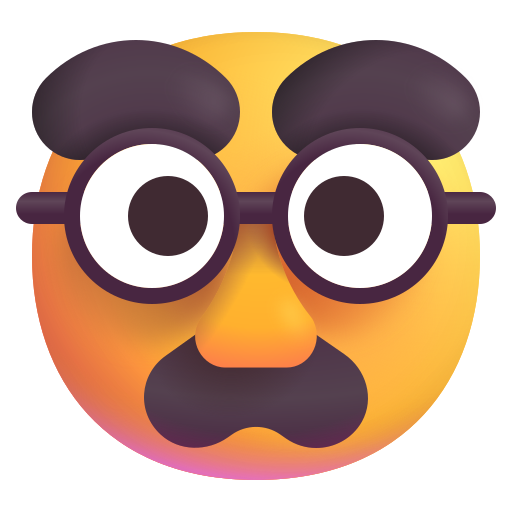
disguised face color